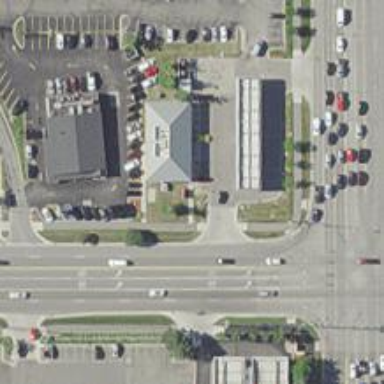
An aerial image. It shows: Convenience shop.